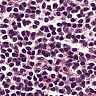
Metastatic tissue present: no